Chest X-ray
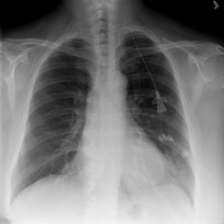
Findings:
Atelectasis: negative
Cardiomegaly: negative
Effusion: negative
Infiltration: negative
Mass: negative
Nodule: negative
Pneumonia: negative
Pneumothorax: negative
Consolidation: negative
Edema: negative
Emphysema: negative
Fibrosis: negative
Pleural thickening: negative
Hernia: negative